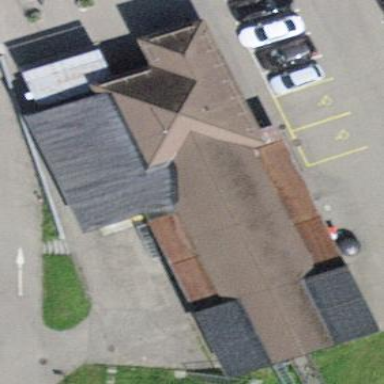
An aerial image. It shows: Transportation building.